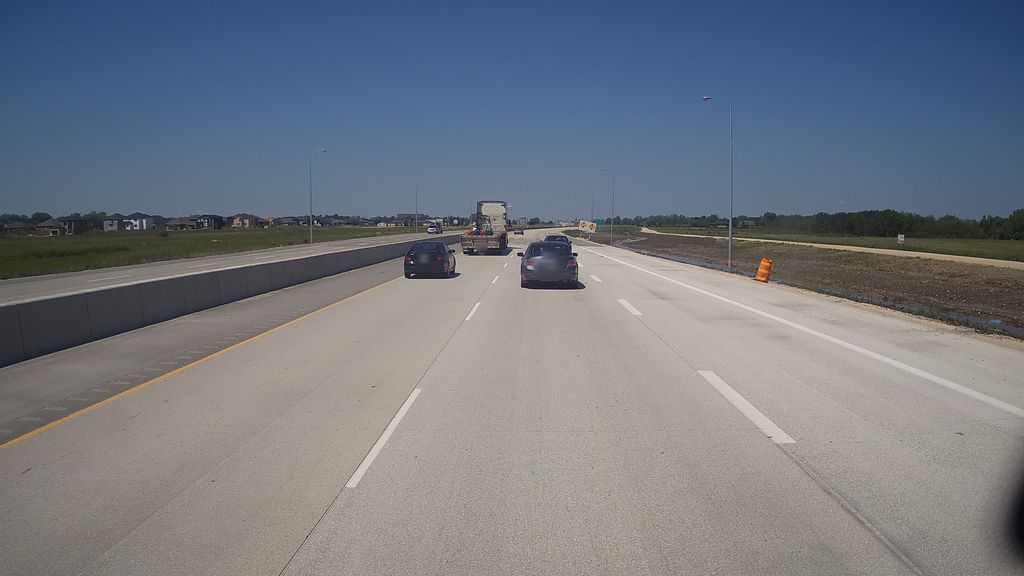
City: winnipeg